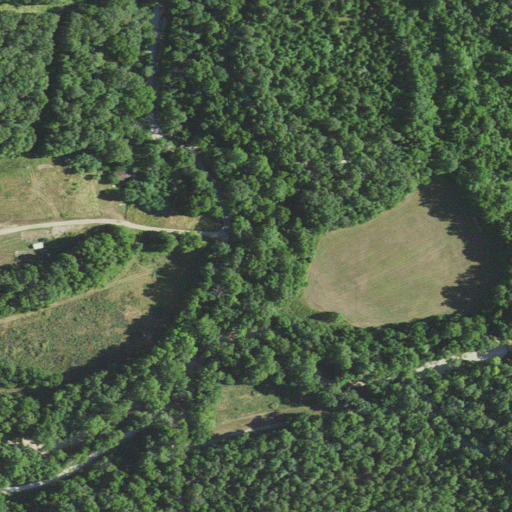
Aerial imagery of valley in Missouri named Peck Hollow containing deciduous forest, pasture, open development, mixed forest, and low intensity development